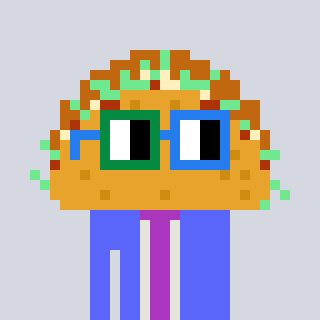
a pixel art character with square green and blue glasses, a taco-shaped head and a purple-colored body on a cool background